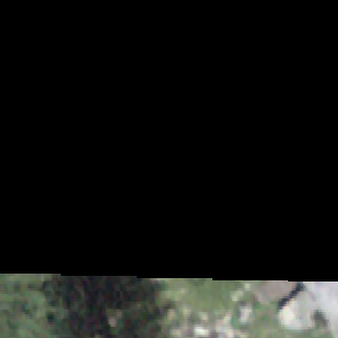
Label: other